Question: i need to download large pdf from web and i created a progress bar controller.

But, how i set max progress value it i don't know the pdf size before downloading?
Is there a way to get file size and use it to increment progress bar?
I'm using
'''
myPDFremoteUrl = "http://www.xasdaxxssxx.pdf";
- (float) getFileSize {
NSFileManager *man = [[NSFileManager alloc] init];
NSDictionary *attrs = [man attributesOfItemAtPath: myPDFremoteUrl error: NULL];
UInt32 result = [attrs fileSize];
return (float)result;
}
'''
but i don't able to check remote size in this way...
any idea?
Thanks
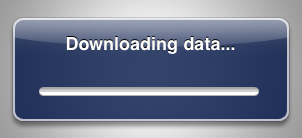
Answer: I would use <URL>.
If you really want to stick with what you've got, you can look at the HTTP header. It has a property called "Content-Length" that will help you out.
Good luck.